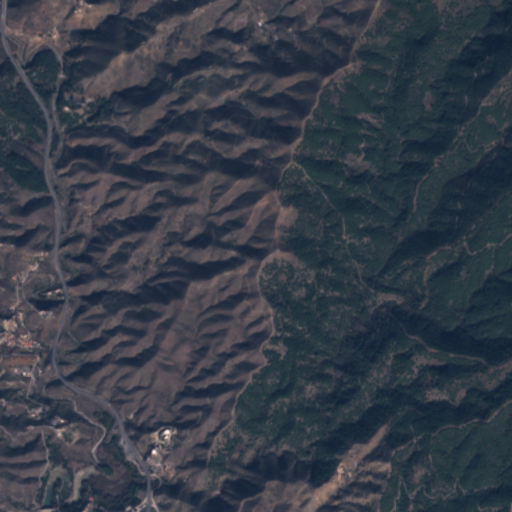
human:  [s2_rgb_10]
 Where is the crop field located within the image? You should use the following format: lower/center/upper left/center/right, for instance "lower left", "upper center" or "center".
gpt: The crop field is located in the lower left of the image.
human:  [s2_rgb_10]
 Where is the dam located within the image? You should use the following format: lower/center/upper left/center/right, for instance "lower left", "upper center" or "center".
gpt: The dam is located in the lower left of the image.
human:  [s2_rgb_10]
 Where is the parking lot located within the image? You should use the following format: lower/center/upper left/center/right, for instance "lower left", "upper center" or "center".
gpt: The parking lot is located in the lower left of the image.
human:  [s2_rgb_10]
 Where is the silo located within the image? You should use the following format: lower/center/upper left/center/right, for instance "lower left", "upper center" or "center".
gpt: The silo is located in the upper center of the image.
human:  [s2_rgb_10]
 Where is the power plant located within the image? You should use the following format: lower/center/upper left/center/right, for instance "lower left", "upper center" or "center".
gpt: There is no power plant in the image.